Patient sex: M
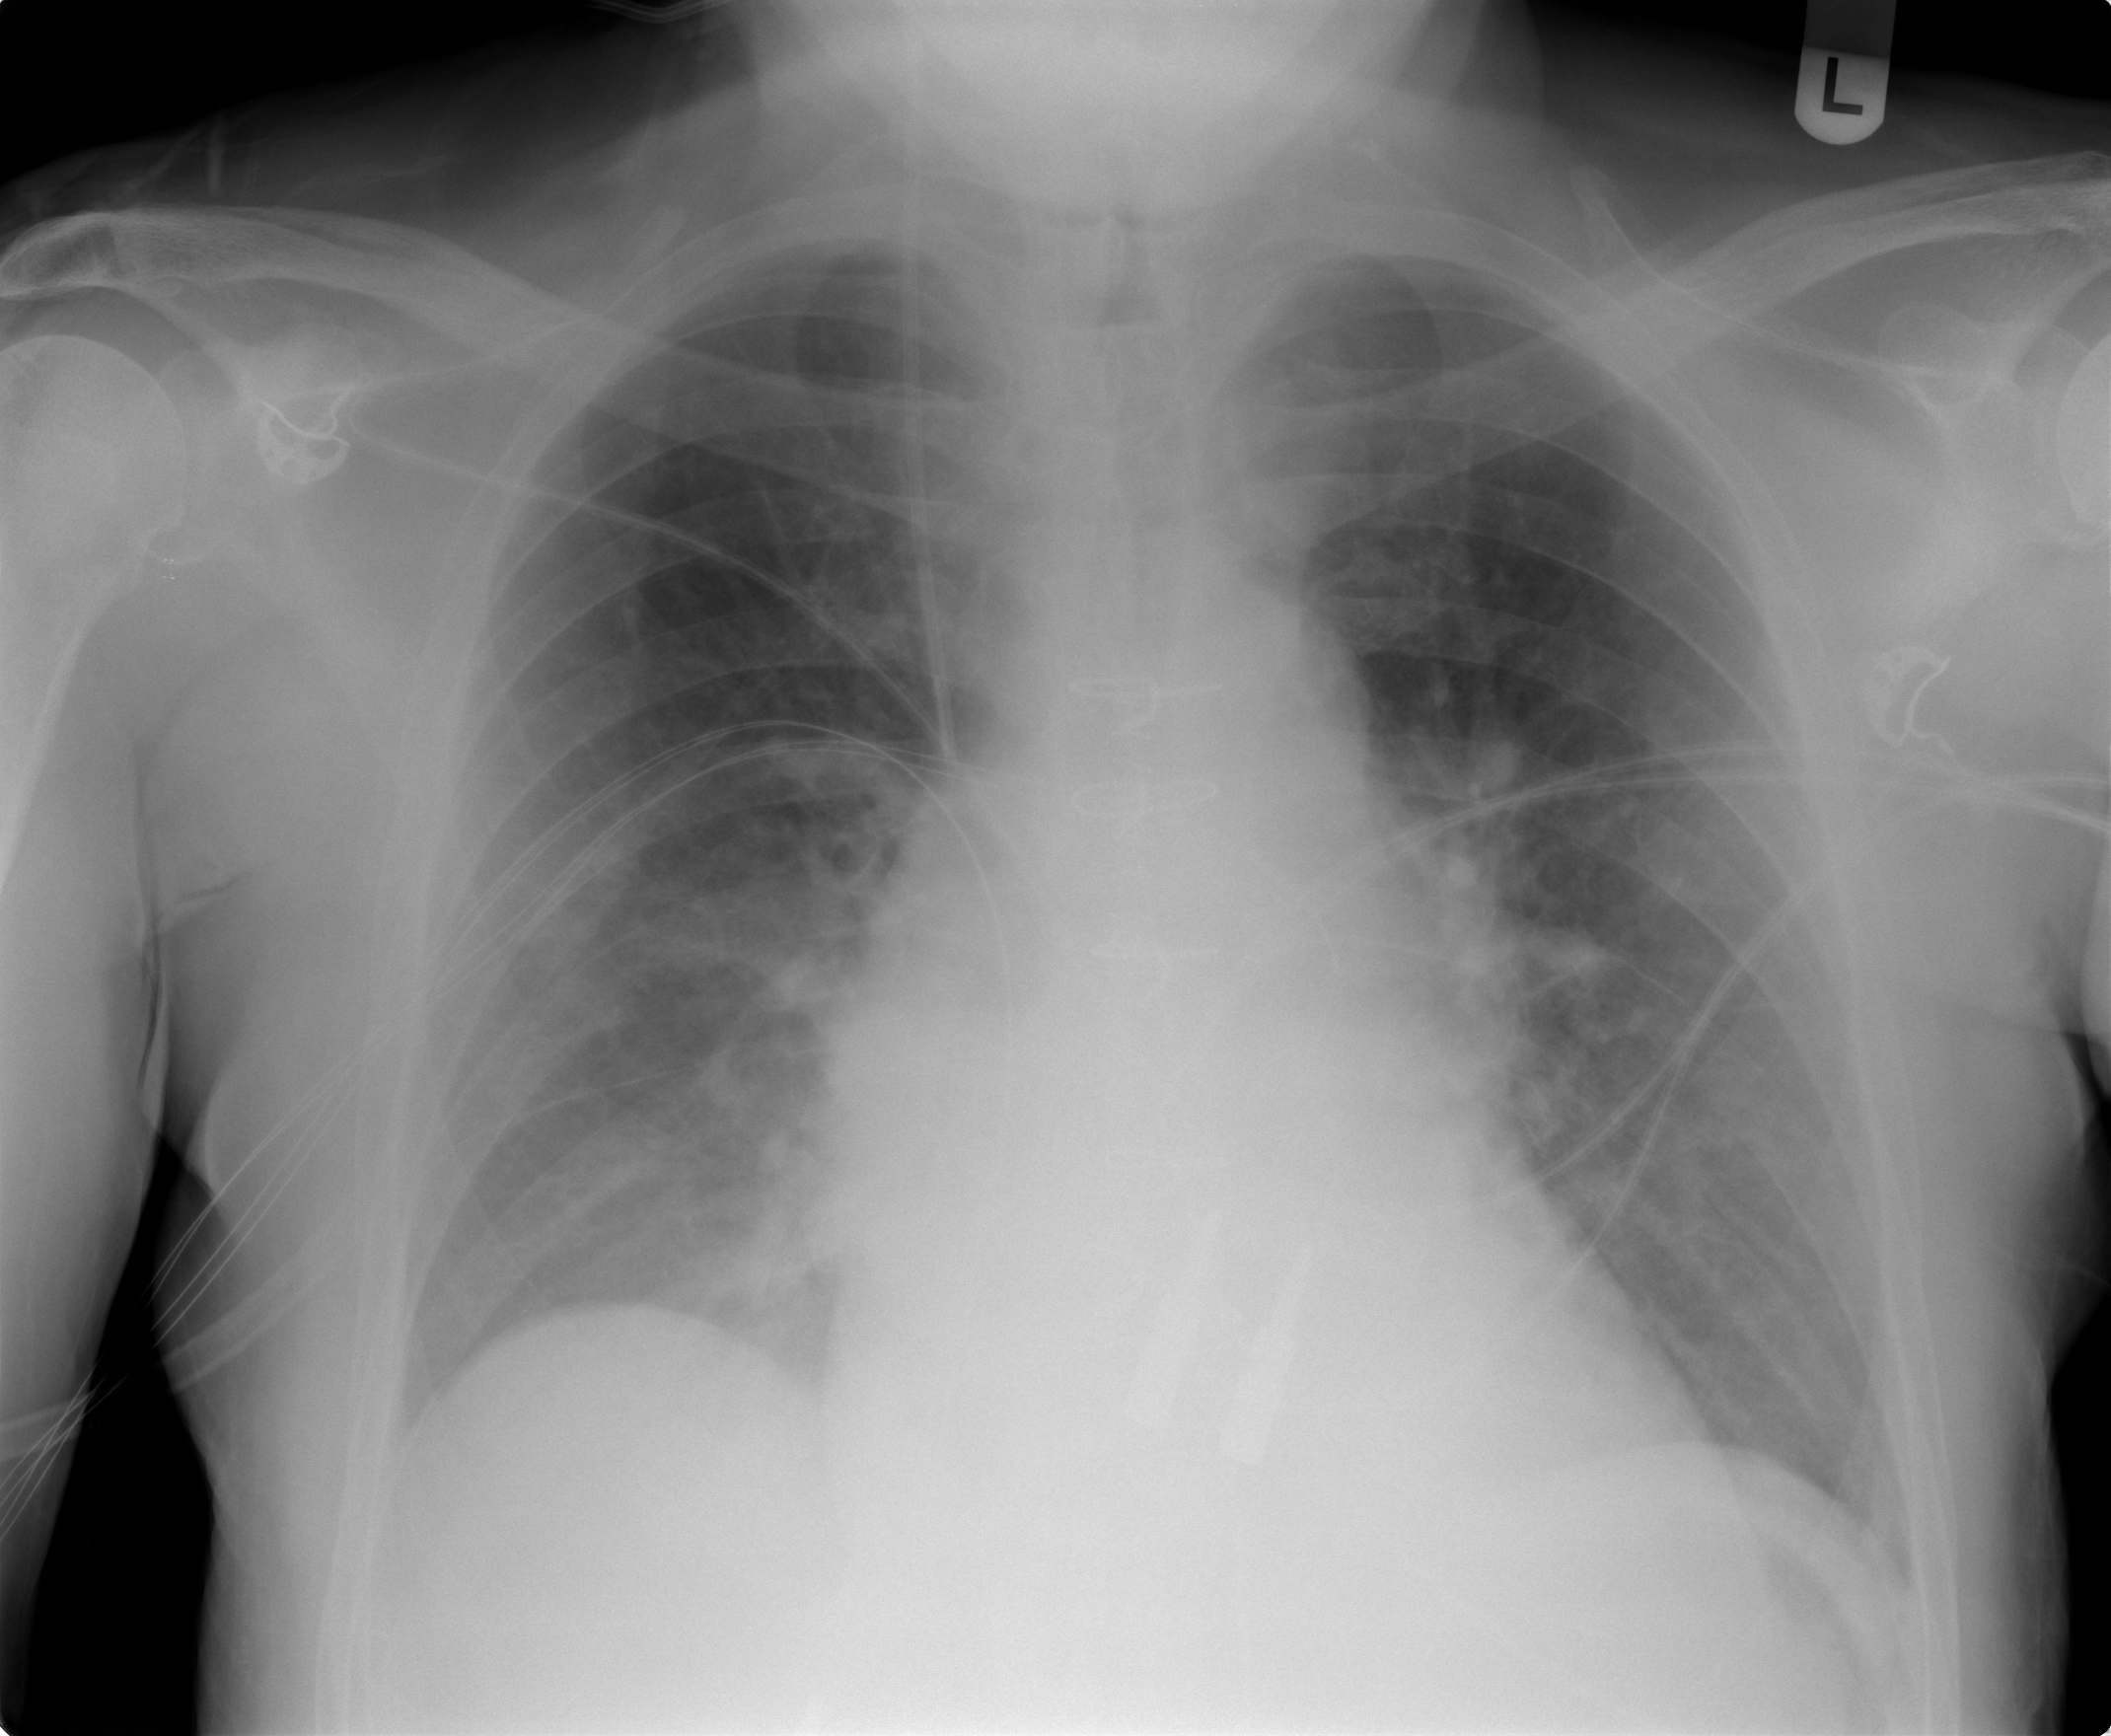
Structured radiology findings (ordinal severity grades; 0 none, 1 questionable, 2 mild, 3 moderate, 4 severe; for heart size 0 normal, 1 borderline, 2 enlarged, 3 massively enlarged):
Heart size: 0
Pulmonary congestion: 2
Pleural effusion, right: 2
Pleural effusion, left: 0
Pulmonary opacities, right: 0
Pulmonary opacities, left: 0
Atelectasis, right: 2
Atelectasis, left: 0